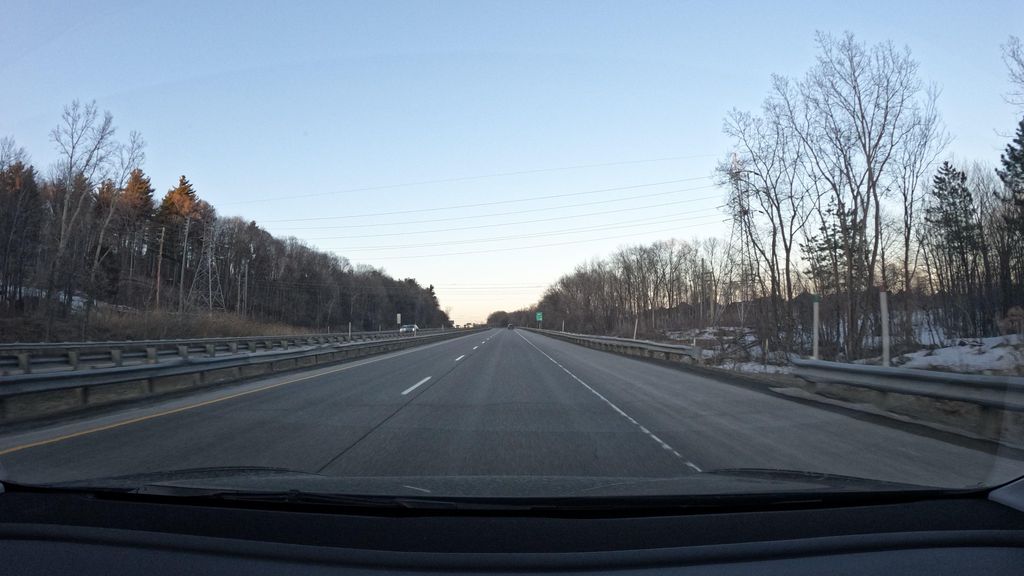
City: montreal